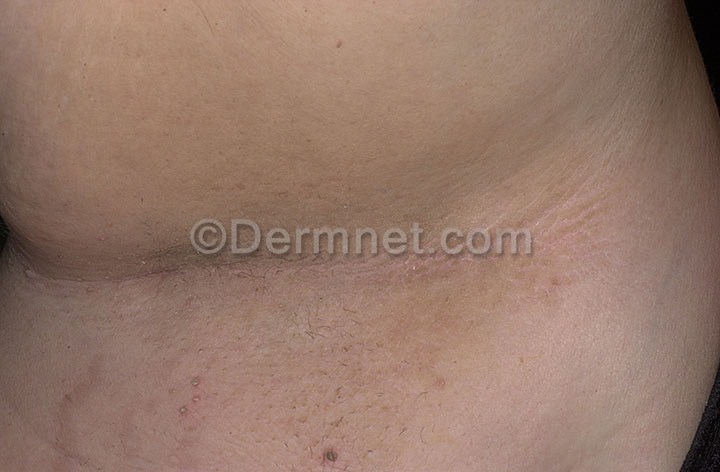
Disease: Systemic Disease